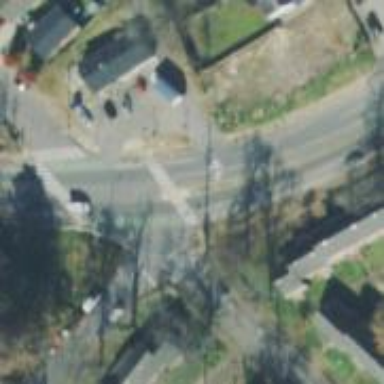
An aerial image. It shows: Marked crossing on footway.